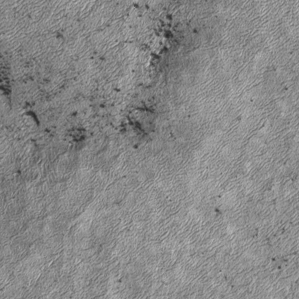
Label: frost